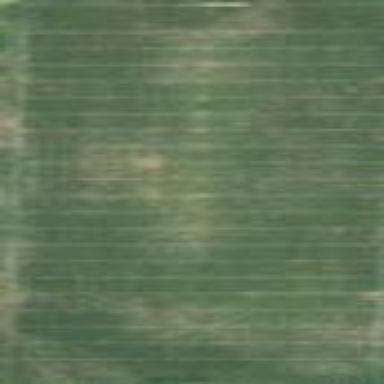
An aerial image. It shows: American football pitch for leisure and sport activities.